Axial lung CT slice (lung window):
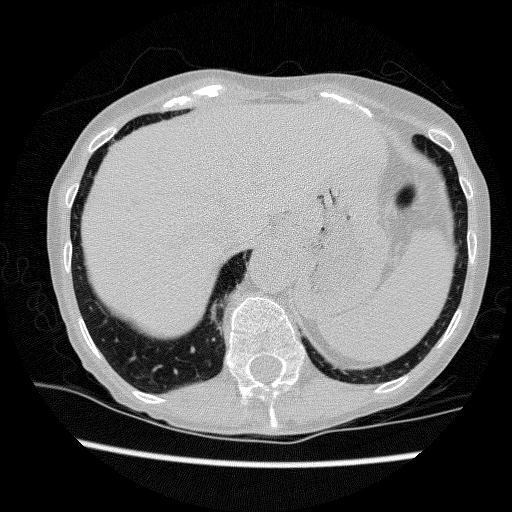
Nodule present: no